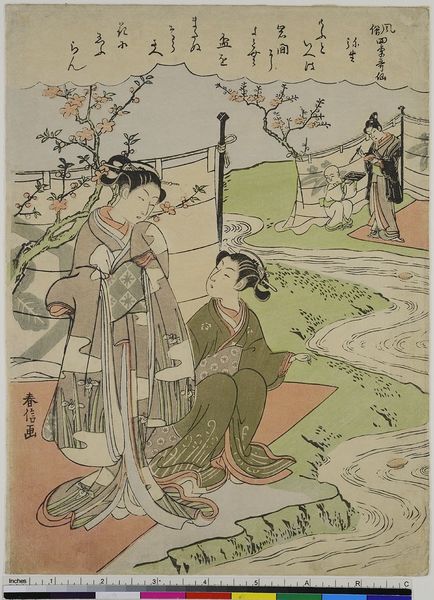
Titel: Der dritte Monat, aus der Serie: Beliebte Bräuche und unsterbliche Dichter in den vier Jahreszeiten
Künstler: Suzuki Harunobu
Standort: Hamburg
Institution: Museum für Kunst und Gewerbe Hamburg
Schlagwörter: baum, wasser, bäume, fluss, frauen, grün, mädchen, blüten, wiese, zaun, kleidung, strauch, kind, farbig, holzschnitt, japan, druck, druckgraphik, druckgrafik, beschriftung, literatur, gedicht, pfirsich, zeit, farbholzschnitt, brauch, brauchtum, kimono, kirschblüte, edo, reproduktionen, dichtkunst, druckerzeugnisse, feierlichkeiten, sträucher, volksfeste, trinkgefäße, pfirsichblütenfest, sakeschale, sake